Interaction volume radius: 5 \u00c5
Interaction volume height: 30 \u00c5
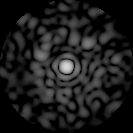
Disorder parameter: 0.8471